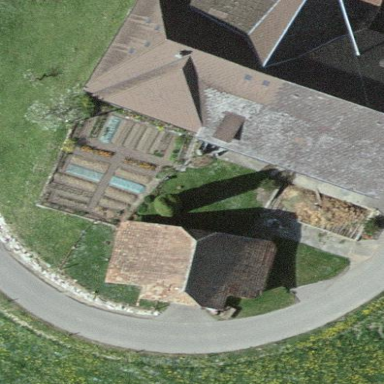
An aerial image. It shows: Farm building.